Question: I wrote a PHP code to generate a table dynamically. The head of the table can be any text value in a database and the column of the table can be any text in the database.
If the value of the columns are the same or similar, then the width should be somewhat the same.
the following is my HTML code that is generated by PHP
'''
<div style="margin: 0 auto; text-align: center;">
<table class="common2">
<thead>
<tr>
<th colspan="12">Title</th>
</tr>
</thead>
<tbody>
<tr>
<td style="text-align: left; width: 150px;">Answer Options</td>
<td style="text-align: center;">1</td>
<td style="text-align: center;">2</td>
<td style="text-align: center;">3</td>
<td style="text-align: center;">4</td>
<td style="text-align: center;">5</td>
<td style="text-align: center;">6</td>
<td style="text-align: center;">7</td>
<td style="text-align: center;">8</td>
<td style="text-align: center;">9</td>
<td style="text-align: center;">10</td>
<td style="text-align: center;">11+</td>
</tr>
<tr>
<td style="text-align: left; width: 150px;">Response Count</td>
<td style="text-align: center;">2</td>
<td style="text-align: center;">0</td>
<td style="text-align: center;">0</td>
<td style="text-align: center;">0</td>
<td style="text-align: center;">1</td>
<td style="text-align: center;">0</td>
<td style="text-align: center;">0</td>
<td style="text-align: center;">0</td>
<td style="text-align: center;">0</td>
<td style="text-align: center;">0</td>
<td style="text-align: center;">1</td>
</tr>
</tbody>
</table>
</div>
'''
this is my common2 css code
'''
.common2
{
width: 100%;
border: solid #E6E6E6 1px;
margin: 0 auto;
padding: 0;
border-spacing: 0px;
/* border-collapse: collapse; */
}
.common2 td
{
padding: 6px;
border: solid #E6E6E6 1px;
}
.common2 th
{
color: #fff;
font-weight: bold;
text-align: center;
border: solid #E6E6E6 1px;
background-color: #1A1A1C;
padding: 8px;
font-size: 14.5px;
}
.common2 th.highlighed
{
color: #fff;
font-weight: bold;
text-align: center;
border: 0px solid #DBDBDB;
background-color: #666666;
padding: 6px 10px;
}
.common2 tr:last-child td:last-child {
-moz-border-radius: 0 0 6px 0;
-webkit-border-radius: 0 0 6px 0;
border-radius: 0 0 6px 0;
}
.common tr:last-child td:last-child {
-moz-border-radius: 0 0 10px 10px;
-webkit-border-radius: 0 0 10px 10px;
border-radius: 0 0 10px 10px;
}
.common2 tr:nth-child(even)
{
background-color: #E8E8E8; /*#E7E9E8; /*#D6D8D7;*/
position: relative;
}
.common2 td.stickOut
{
background-color: #DDEAFA; /*#DBAFAF;*/
position: relative;
font-weight: bold;
border: solid #DBDBDB 1px;
}
.common2 td.head
{
background-color: #25328C; /* #4F4F4F; */
text-align: center;
border: 1px solid #25328C;
padding: 3px;
font-weight: bold;
color: #fff;
padding: 4px 10px;
height: 35px;
/* IE10 Consumer Preview */
background-image: -ms-linear-gradient(bottom, #2C3C92 0%, #25328C 100%);
/* Mozilla Firefox */
background-image: -moz-linear-gradient(bottom, #2C3C92 0%, #25328C 100%);
/* Opera */
background-image: -o-linear-gradient(bottom, #2C3C92 0%, #25328C 100%);
/* Webkit (Safari/Chrome 10) */
background-image: -webkit-gradient(linear, left bottom, left top, color-stop(0, #2C3C92), color-stop(1, #25328C));
/* Webkit (Chrome 11+) */
background-image: -webkit-linear-gradient(bottom, #2C3C92 0%, #25328C 100%);
/* W3C Markup, IE10 Release Preview */
background-image: linear-gradient(to top, #2C3C92 0%, #25328C 100%);
}
.common2 td.subfoot
{
background-color: #FFFF99; /* #4F4F4F; */
text-align: center;
border: 1px solid #DBDBDB;
padding: 3px;
color: #000;
font-weight: 600;
font-style:italic;
padding: 4px 10px;
}
.common2 td.foot1
{
background-color: #999999; /* #4F4F4F; */
text-align: center;
border: 1px solid #DBDBDB;
padding: 3px;
font-weight: bold;
color: #fff;
padding: 4px 10px;
}
.common2 td.foot2
{
background-color: #555555; /* #4F4F4F; */
text-align: center;
border: 1px solid #DBDBDB;
padding: 3px;
font-weight: bold;
color: #fff;
padding: 4px 10px;
}
'''
Here is a screenshot of my current output.
How can I make those columns with a similar width, excluding the very first column, as I specified how wide that will be?

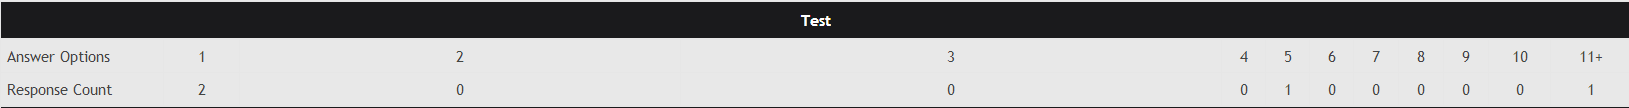
Answer: remove width property from '.common2'
<URL>